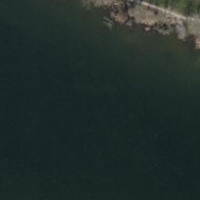
EUNIS habitat code: 14
Species observed at this site:
Cornus sanguinea